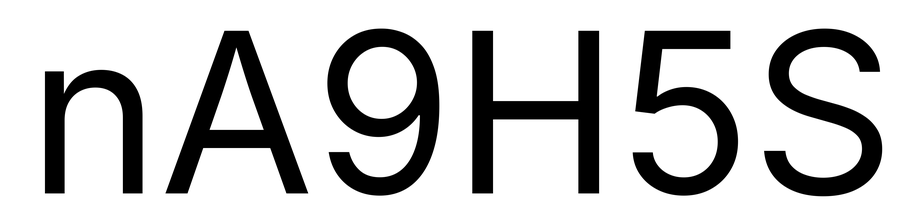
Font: Inter_Regular